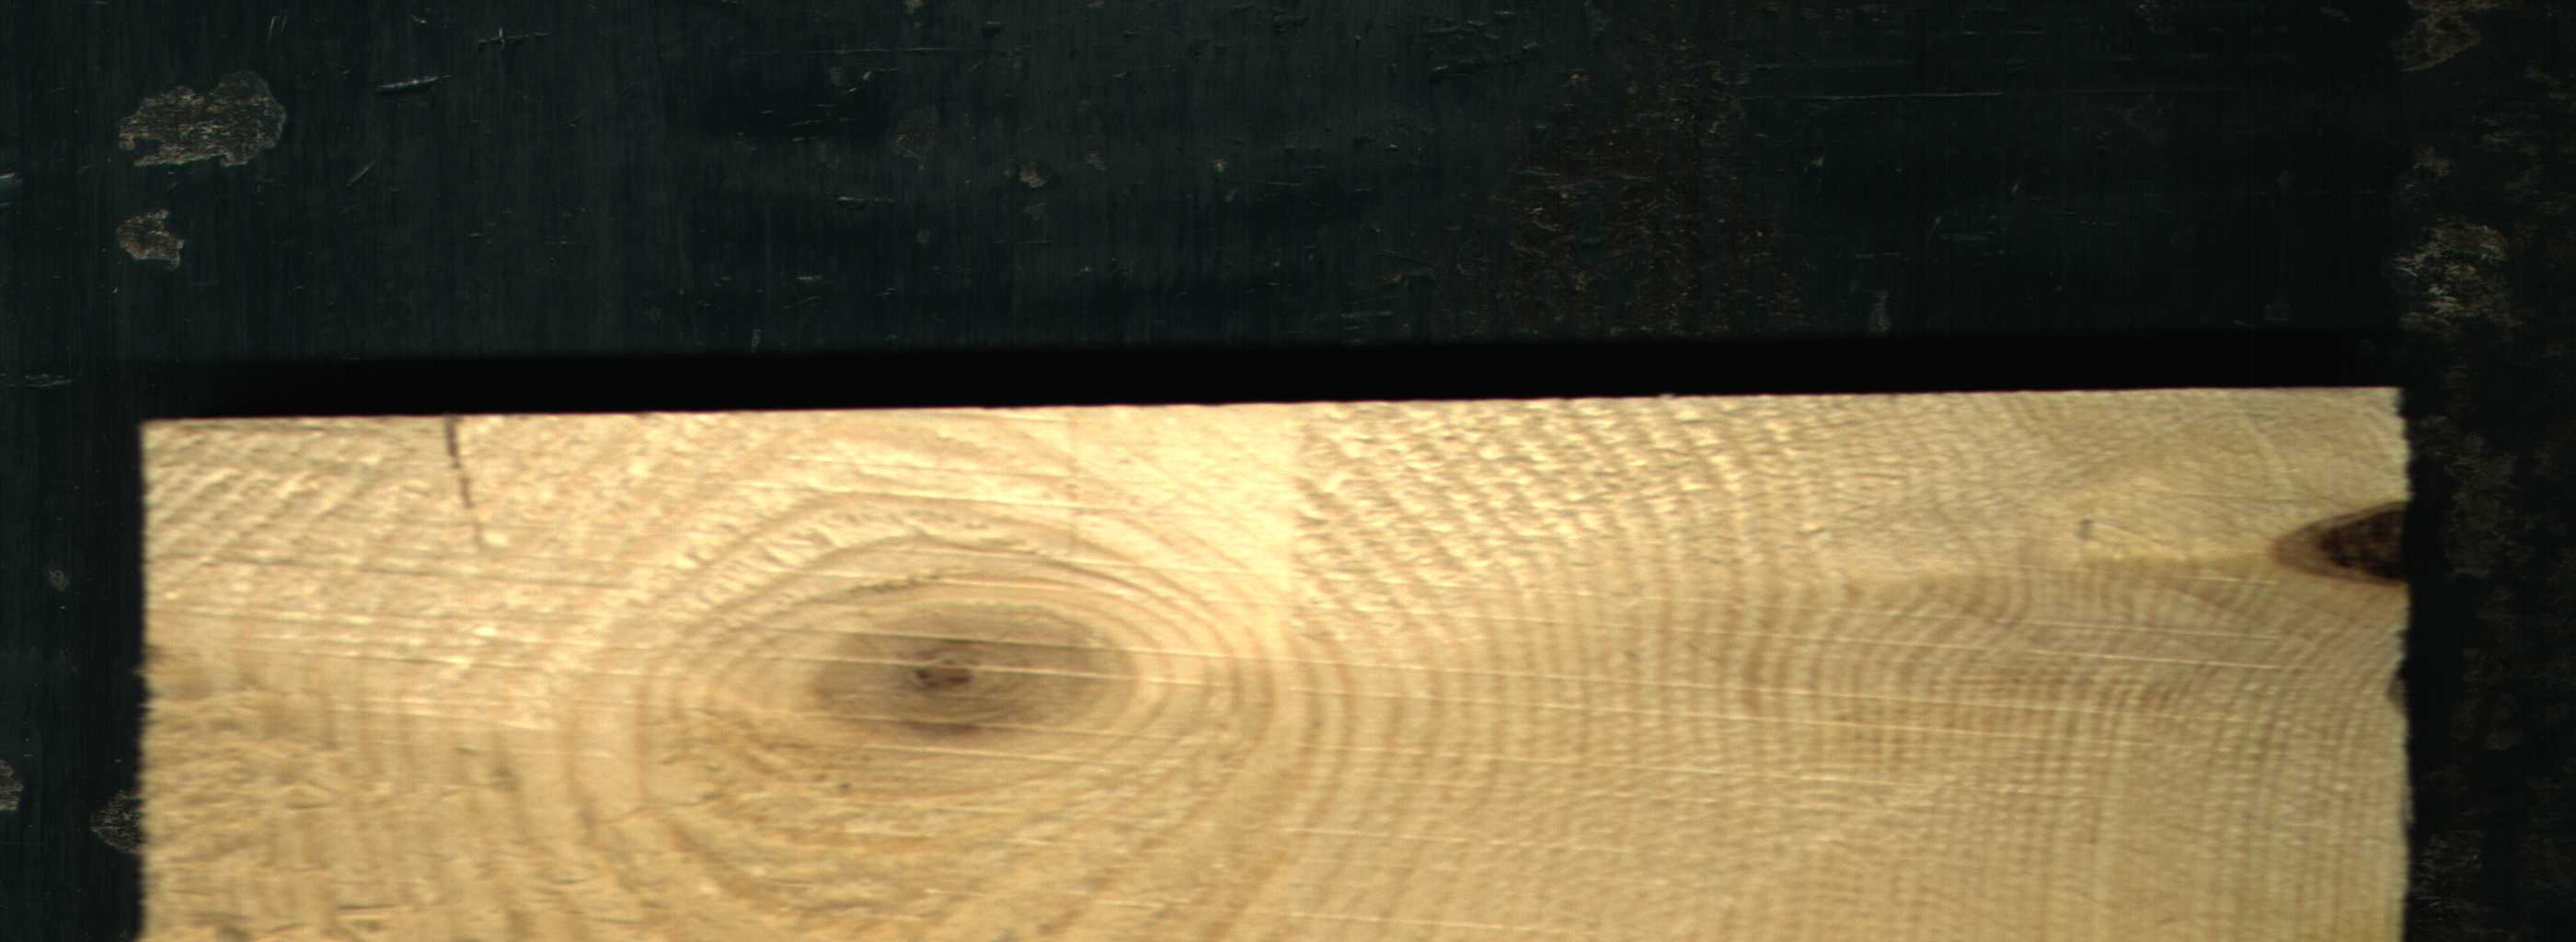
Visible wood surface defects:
Knot_missing
Live_Knot